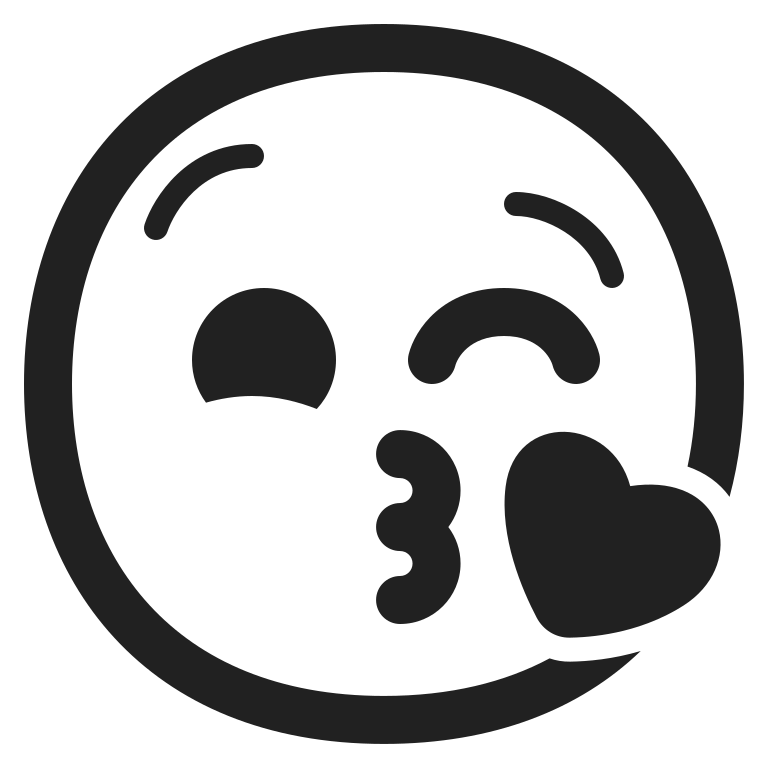
face blowing a kiss high contrast